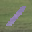
Label: 1